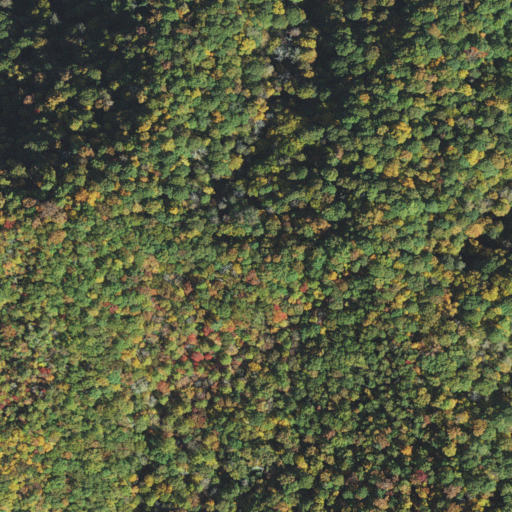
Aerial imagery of gap in North Carolina named Easy Ridge Gap containing deciduous forest and mixed forest